Question: I am trying to place a new phtml block at a specific place within another phtml page and I am not getting the results I expected - any advice would be much appreciated.
Specifically, I created a new childHtml block for the cart page in my module's xml layout file:
'''
<layout version="0.1.0">
<checkout_cart_index>
<reference name="head">
<action method="addJs"><script>varien/product.js</script></action>
<action method="addItem"><type>js_css</type><name>calendar/calendar-win2k-1.css</name><params/><!--<if/><condition>can_load_calendar_js</condition>--></action>
<action method="addItem"><type>js</type><name>calendar/calendar.js</name><!--<params/><if/><condition>can_load_calendar_js</condition>--></action>
<action method="addItem"><type>js</type><name>calendar/calendar-setup.js</name><!--<params/><if/><condition>can_load_calendar_js</condition>--></action>
</reference>
<reference name="content">
<block type="delivery/frontend_checkout_cart_delivery" name="delivery.container" as="delivery" template="unleaded/delivery/checkout/cart/shipping/delivery.phtml"/>
<block type="core/html_calendar" name="delivery_html_calendar" as="delivery_html_calendar" template="page/js/calendar.phtml"/>
</reference>
</checkout_cart_index>
</layout>
'''
Next I made a call to '$this->getChildHtml('delivery')' in my modified 'checkout/cart/shipping.phtml' template where I wanted it placed:
'''
....
<?php foreach ($_shippingRateGroups as $code => $_rates): ?>
....
<?php foreach ($_rates as $_rate): ?>
....
<li>
<?php if ($_rate->getCode() == 'delivery'): ?>
<?php echo $this->getChildHtml('delivery'); ?>
<?php endif; ?>
</li>
....
<?php endforeach; ?>
....
<?php endforeach; ?>
....
'''
What I wanted / expected was to see my block output where I inserted it, but instead it is being output at the very bottom of the page (see screenshot). I am almost certain my mistake is an xml / layout based mistake, but I don't know what?

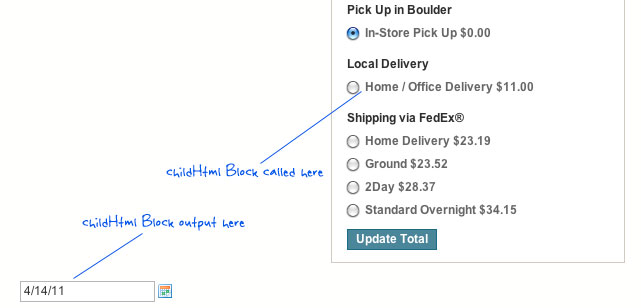
Answer: You call 'getChildHtml()' from within the 'checkout.cart.shipping' block, but add your new block to 'content'. Instead of,
'''
<reference name="content">
'''
...you simply need to say which block your new one will be the child of.
'''
<reference name="checkout.cart.shipping">
'''